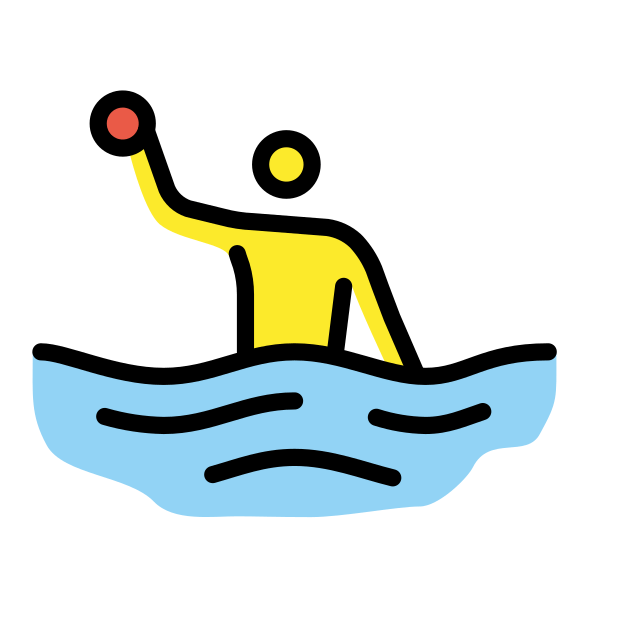
man playing water polo